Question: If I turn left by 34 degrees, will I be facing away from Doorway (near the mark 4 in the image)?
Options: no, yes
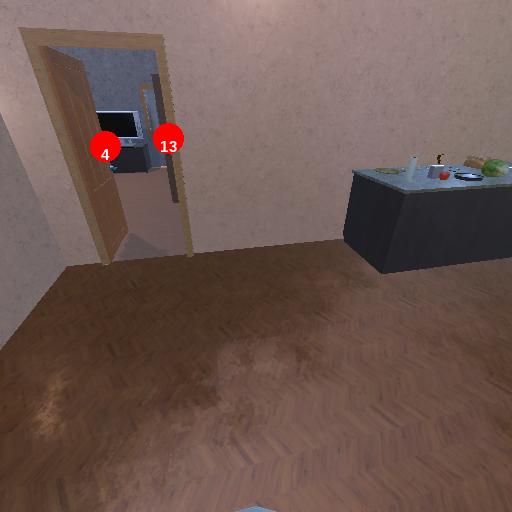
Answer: no